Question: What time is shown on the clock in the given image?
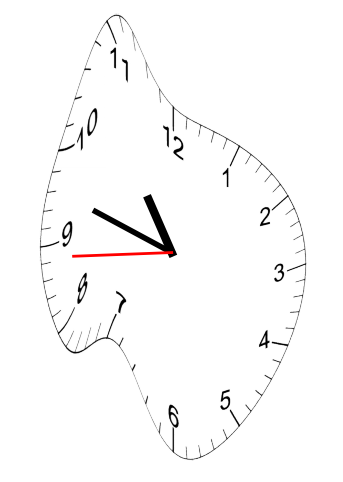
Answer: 10:47:44